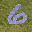
Label: 6